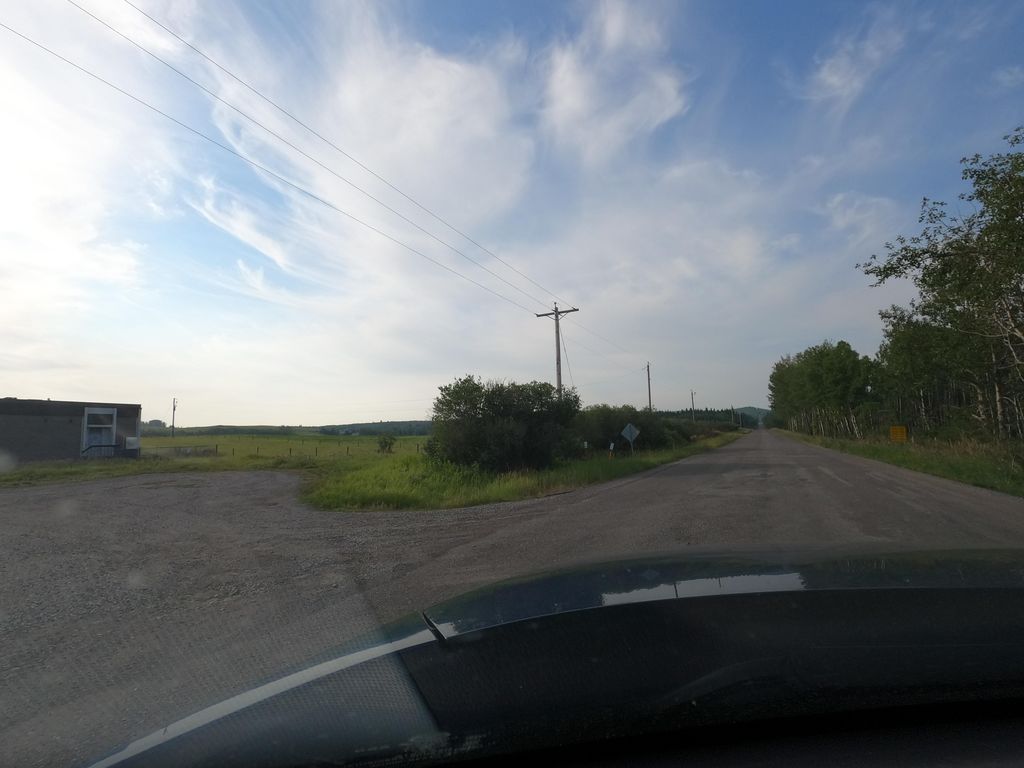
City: calgary